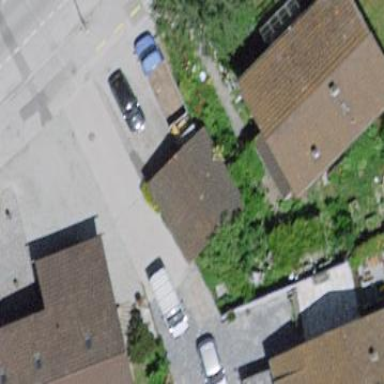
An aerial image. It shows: Garage building.